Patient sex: M
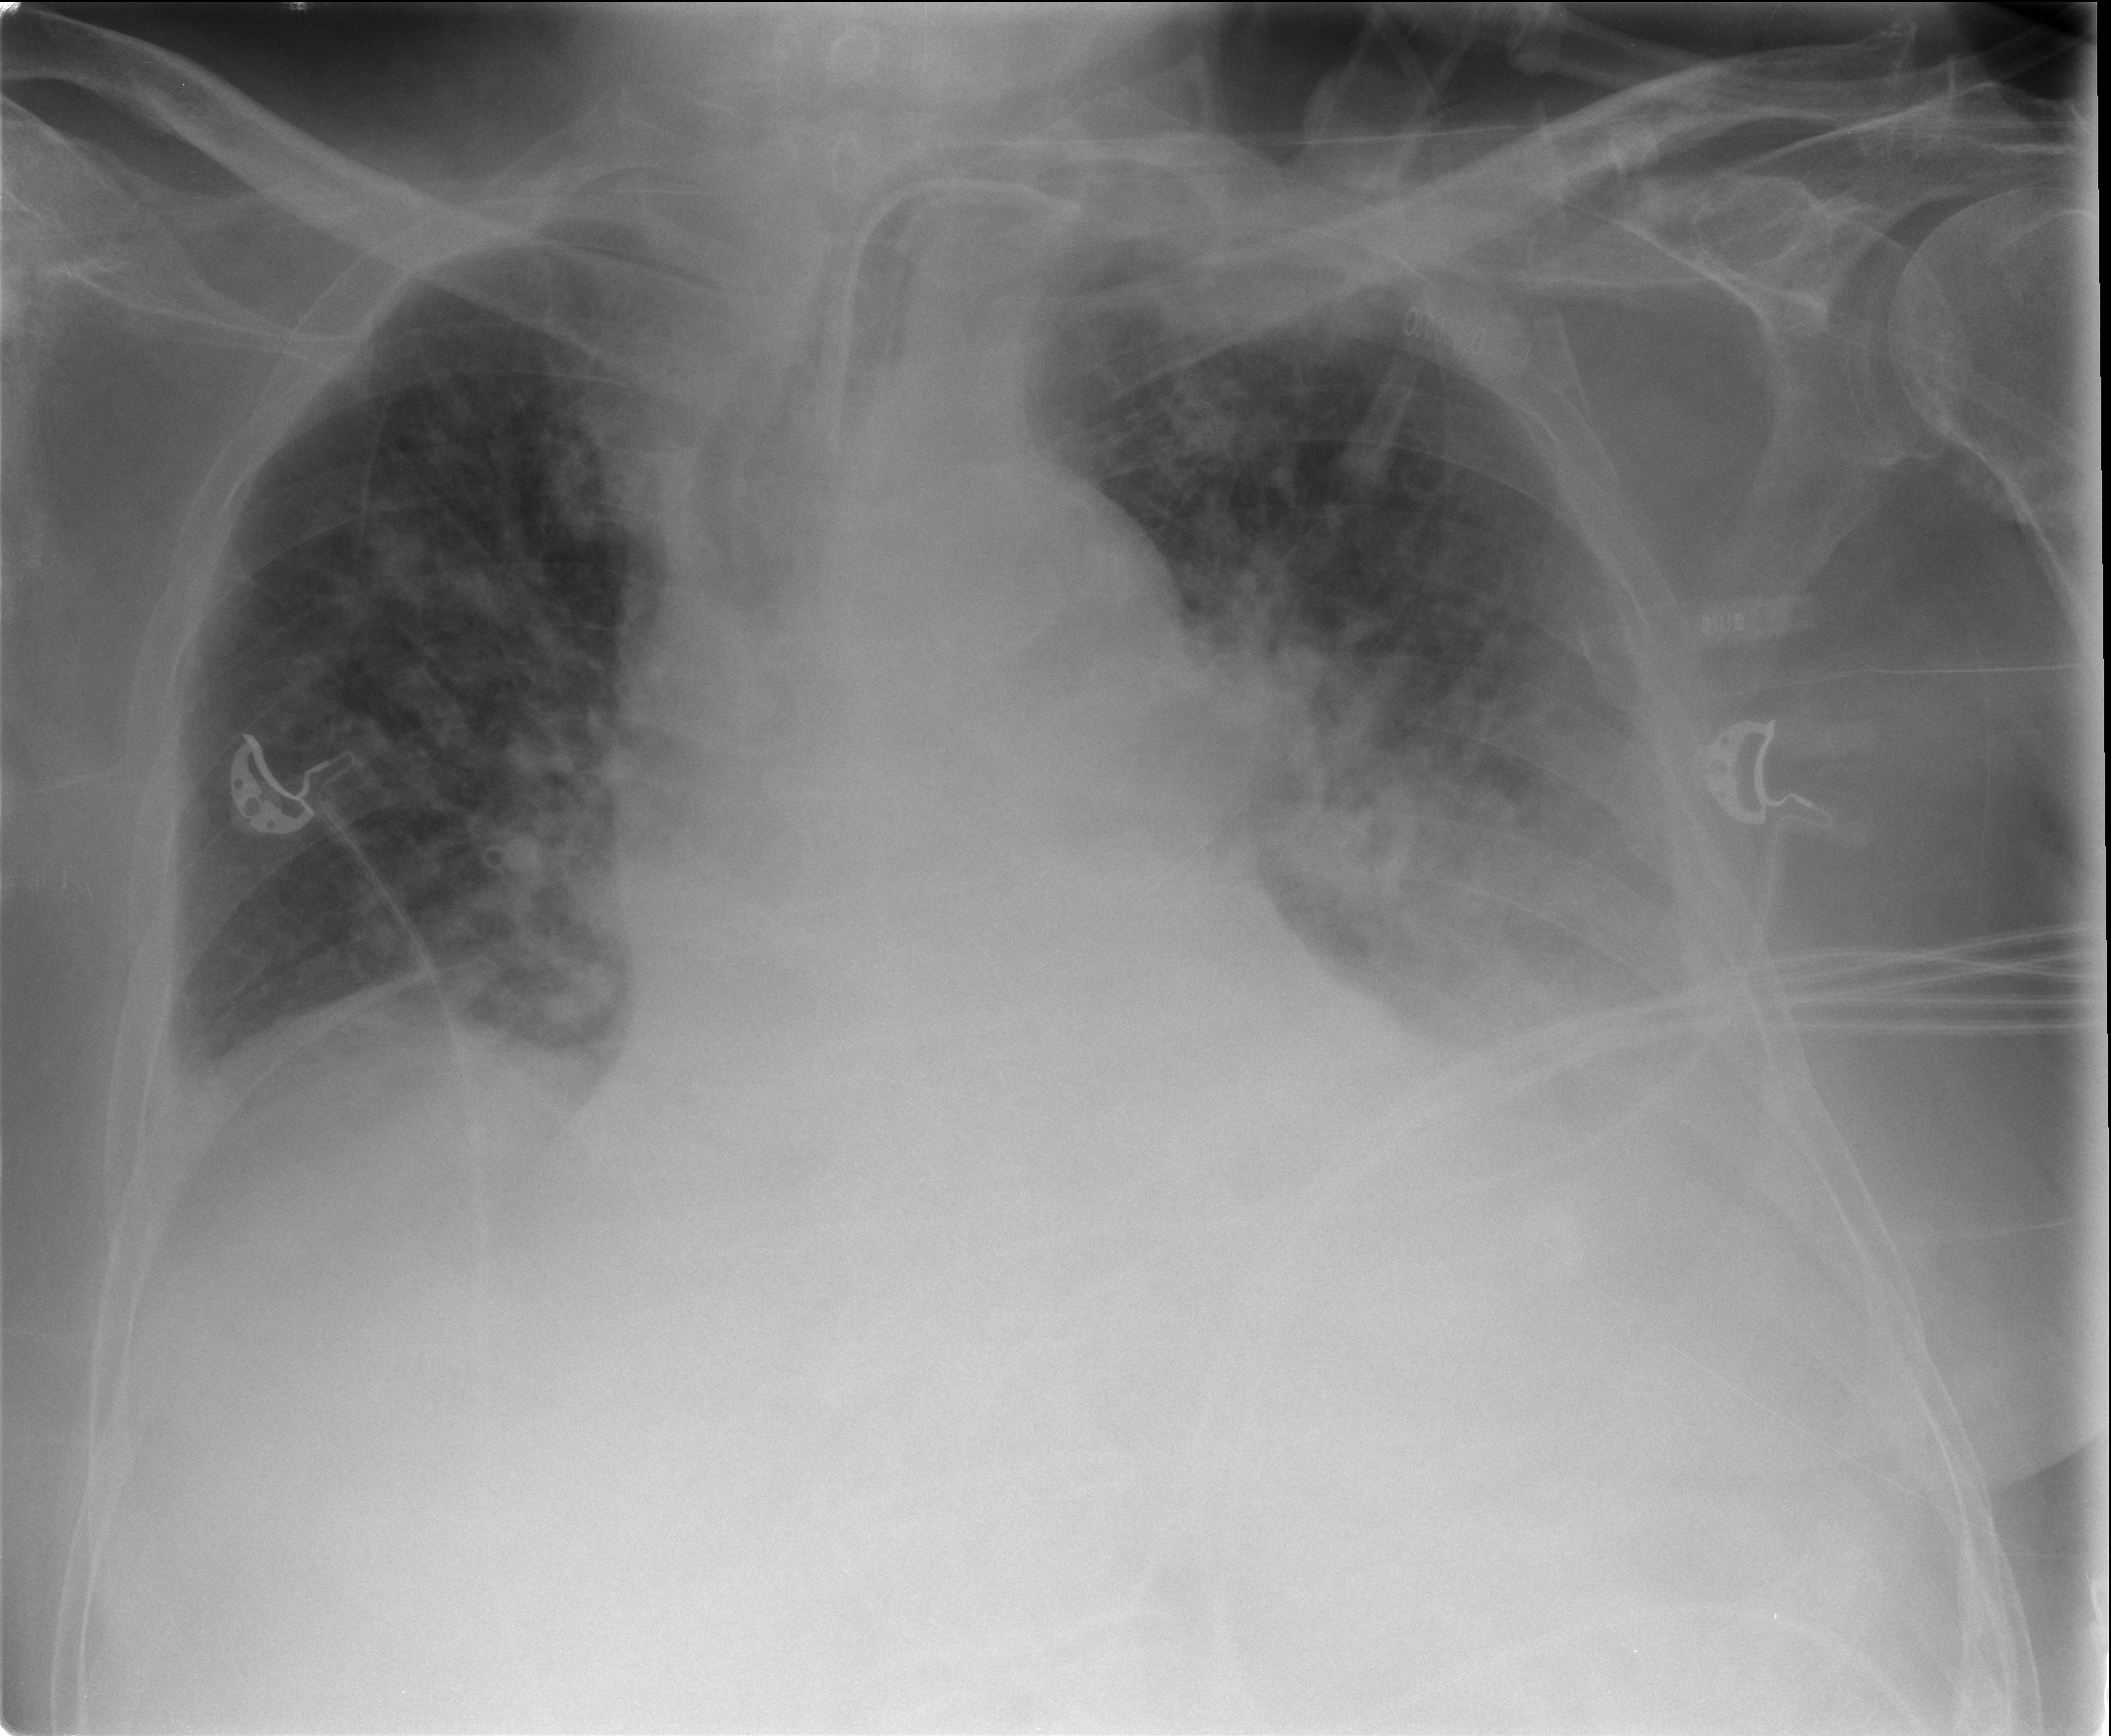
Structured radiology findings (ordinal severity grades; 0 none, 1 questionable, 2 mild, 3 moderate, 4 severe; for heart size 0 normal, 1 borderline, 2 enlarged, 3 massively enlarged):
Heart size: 2
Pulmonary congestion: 2
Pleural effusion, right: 2
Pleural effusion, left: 3
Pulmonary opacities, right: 2
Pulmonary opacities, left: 3
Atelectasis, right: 2
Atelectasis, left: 3